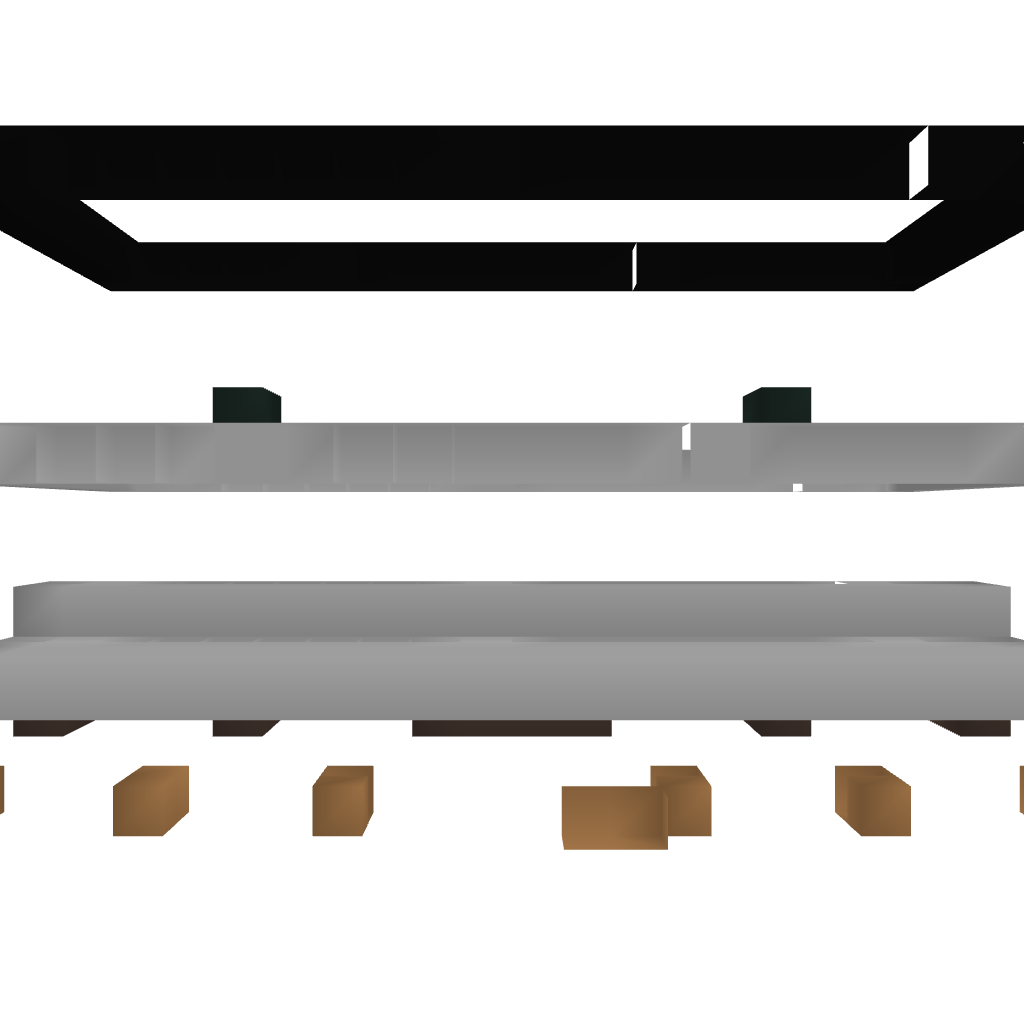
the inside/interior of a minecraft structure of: Gold Farm